Question: Our desktop app (written in Java and running on windows but not registered on the Windows app store) needs to publish images on the user's Facebook profile (using 'publish_actions' rights).
While our implementation works in test mode (we're able to publish on test user's profile), our application submission for approval has been rejected by Facebook with the following comments:

Our current implementation is as follows:
- <URL>-
As this approach has been rejected by Facebook when reviewing our app submission (although it did work in test mode), we tried an alternative approach:
- - <URL>
But unfortunately this generates the following error message when loading the login URL:
> Given URL is not permitted by the application configuration.: One or
more of the given URLs is not allowed by the App's settings. It must
match the Website URL or Canvas URL, or the domain must be a subdomain
of one of the App's domains.
Any help or hint is more than welcome as we have been blocked on this for weeks now.
Thanks! Thomas
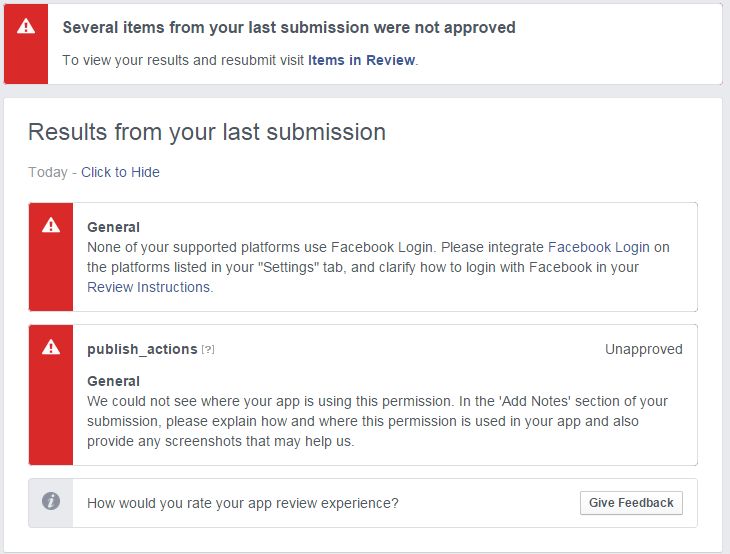
Answer: Regarding the error message "Given URL is not permitted...": the following thread might be helpful: <URL>
("Just enable the "Embedded browser OAuth Login" button and it will work."). You can find this button in your Facebook apps-settings under "Settings" - "Advanced" section "Security".